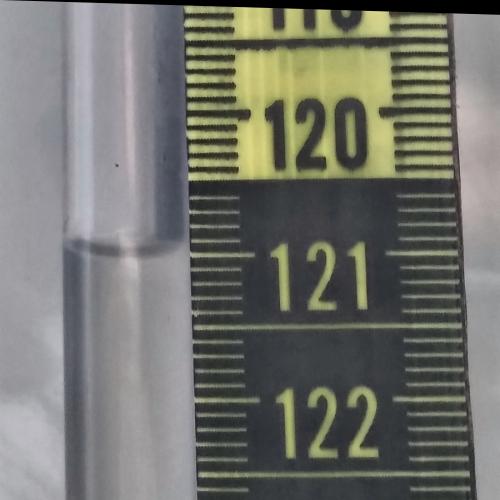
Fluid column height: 121.0 cm